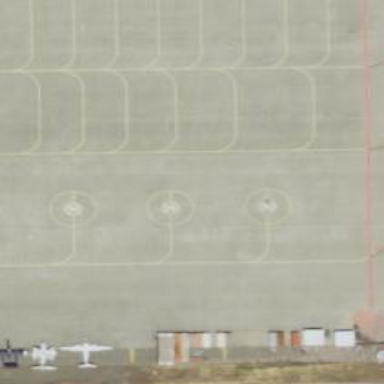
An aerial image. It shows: Image of taxiway at airport.